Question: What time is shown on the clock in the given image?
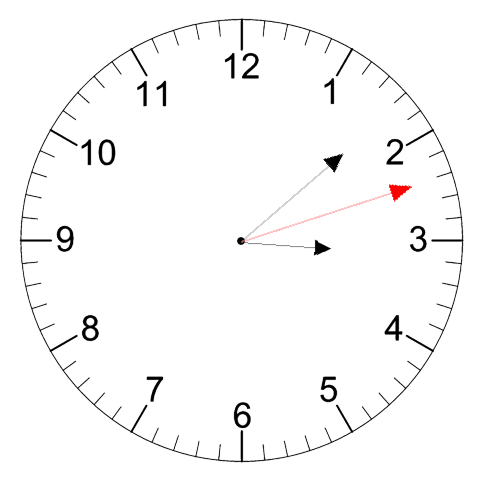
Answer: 03:08:12